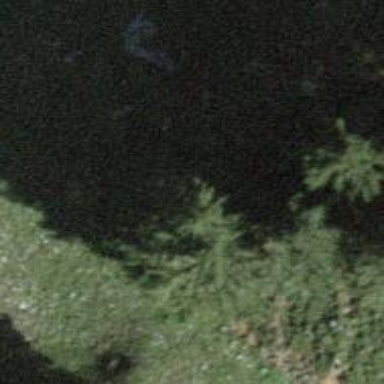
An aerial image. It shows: Evergreen tree with needle-leaved leaves.